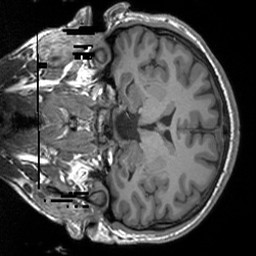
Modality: T1w
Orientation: coronal
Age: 19
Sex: male
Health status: healthy
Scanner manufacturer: siemens
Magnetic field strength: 3 T
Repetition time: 1.9 s
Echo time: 0.00252 s